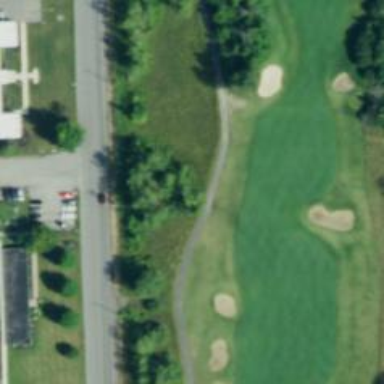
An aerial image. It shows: Scenic golf fairway.